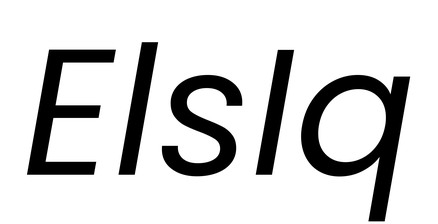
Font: Poppins-Italic